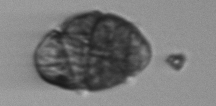
Label: Margalefidinium